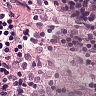
Metastatic tissue present: no